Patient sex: M
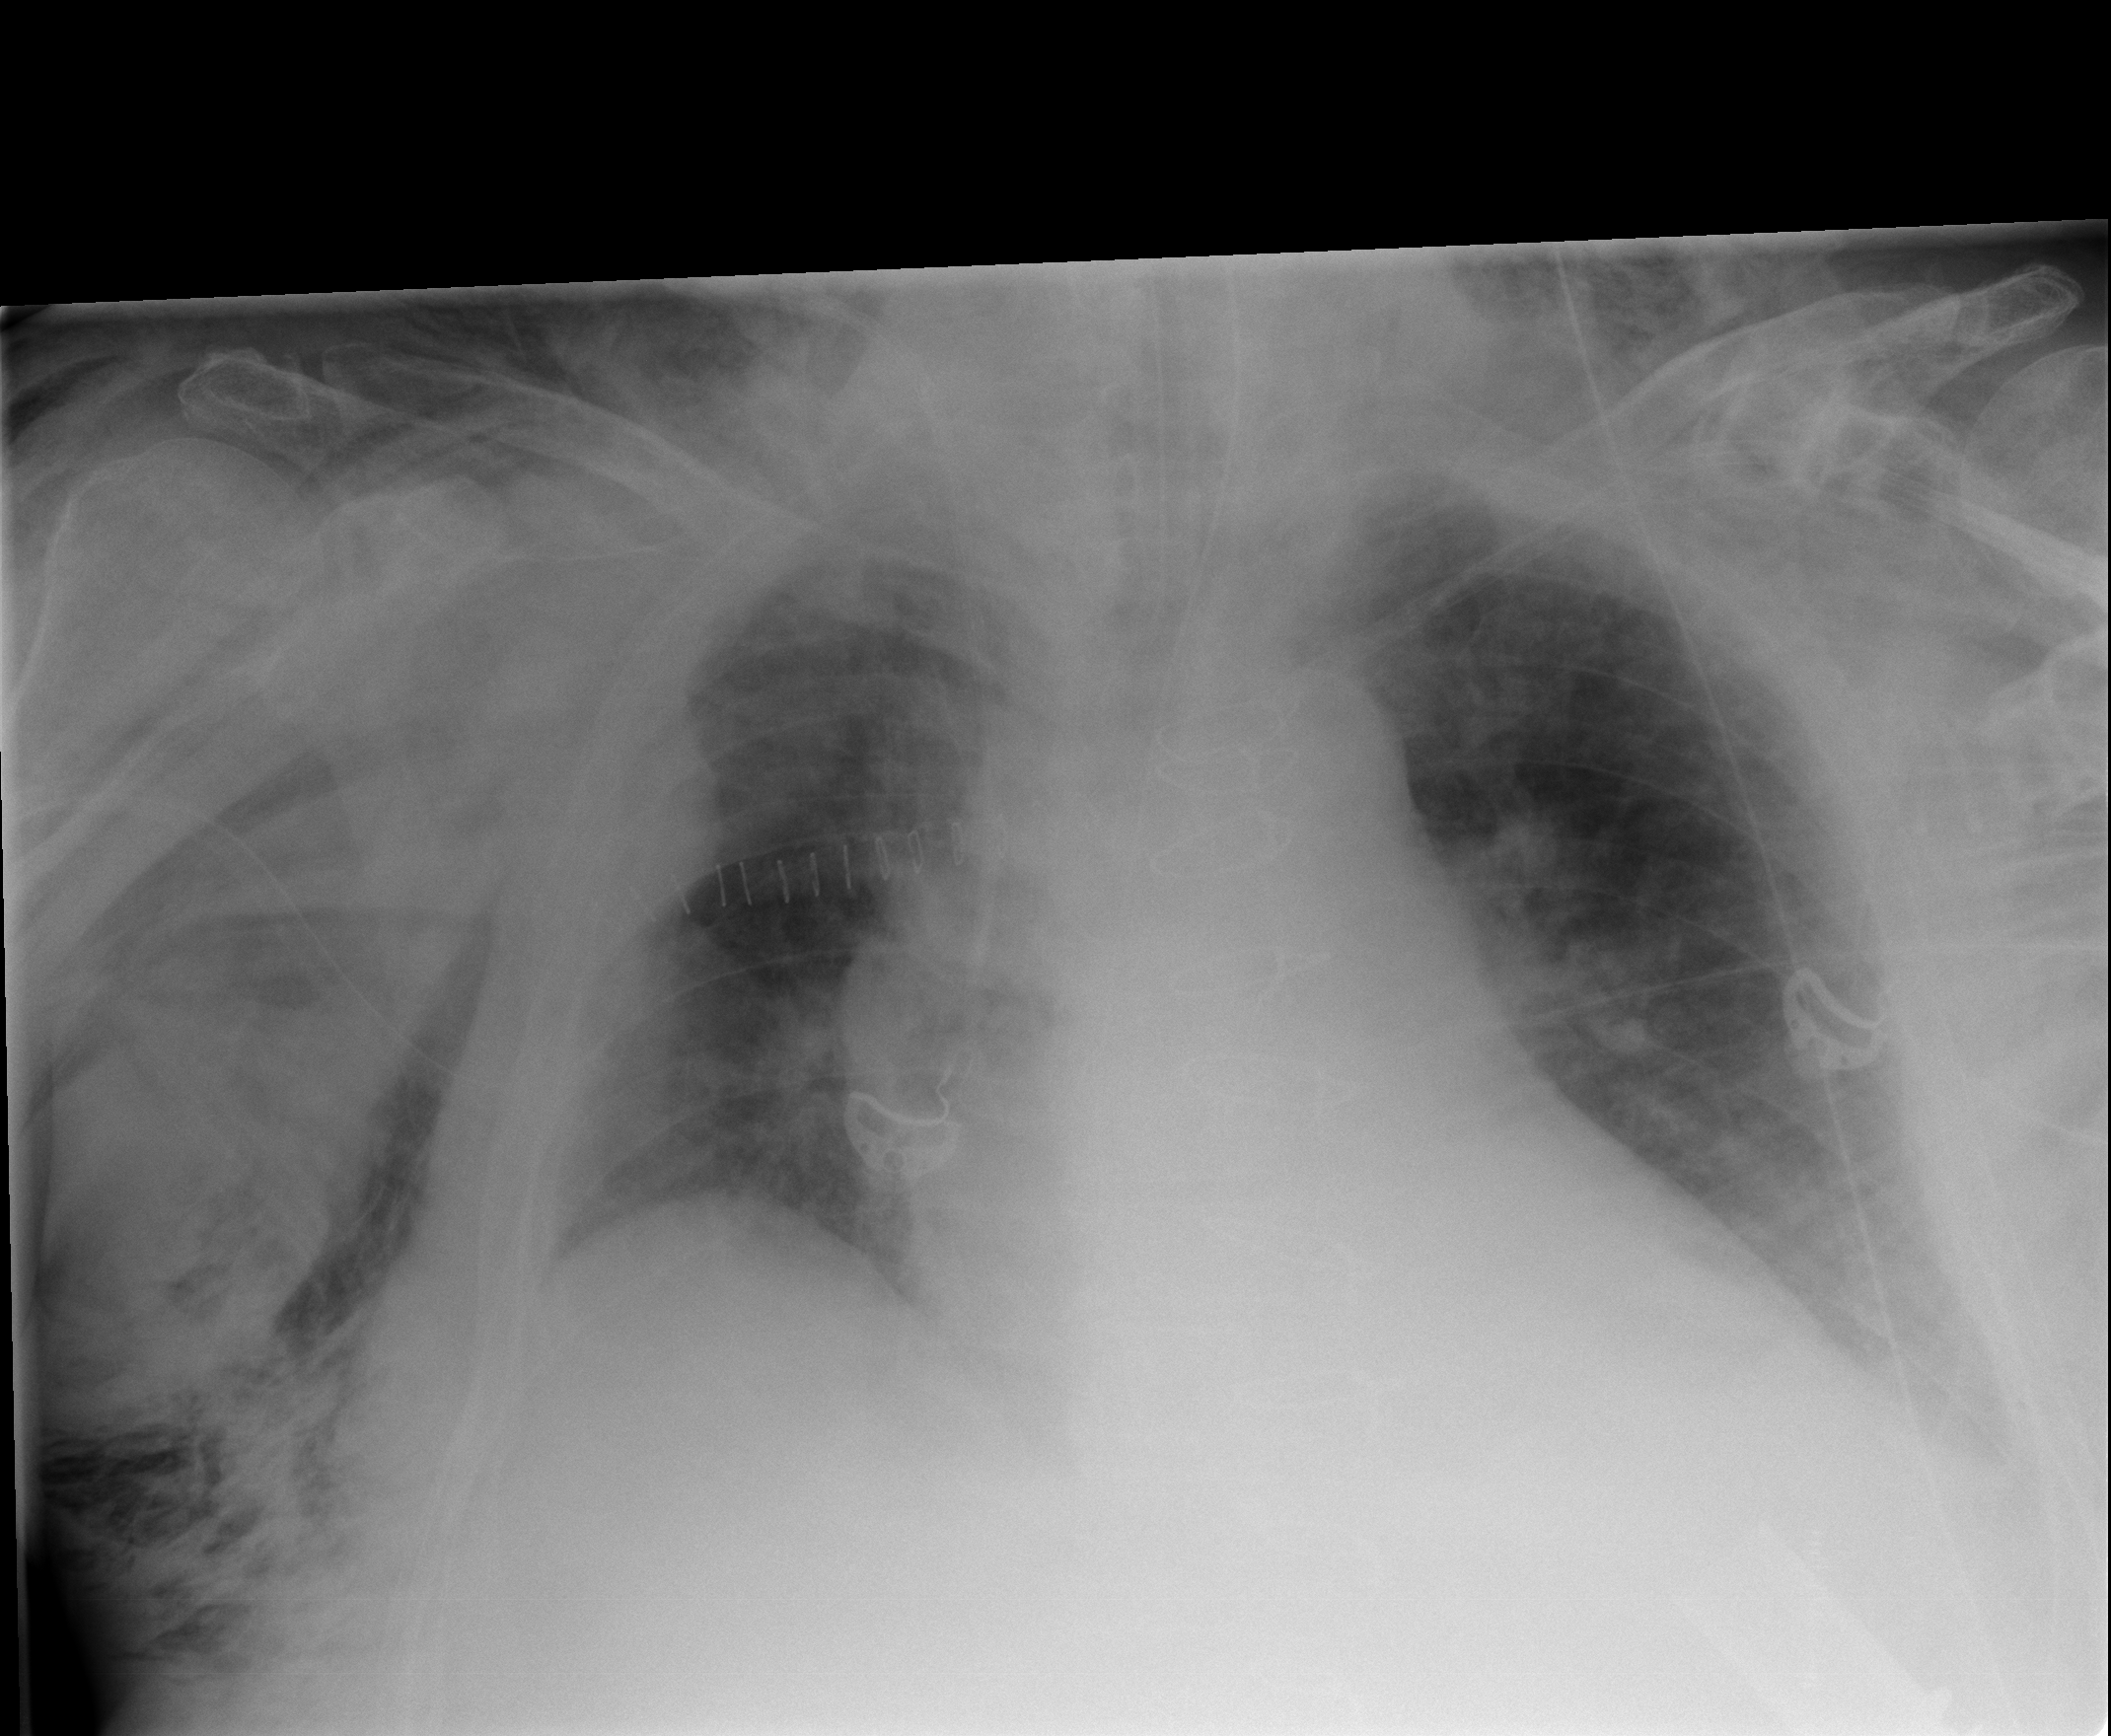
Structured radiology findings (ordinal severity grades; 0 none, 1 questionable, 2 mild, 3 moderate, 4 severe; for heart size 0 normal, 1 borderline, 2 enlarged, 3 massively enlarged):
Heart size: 0
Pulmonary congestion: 2
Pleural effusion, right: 1
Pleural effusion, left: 2
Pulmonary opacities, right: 1
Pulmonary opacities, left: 0
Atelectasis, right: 2
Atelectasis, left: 2